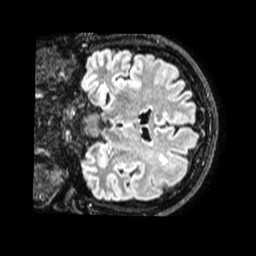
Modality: FLAIR
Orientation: coronal
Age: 56
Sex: female
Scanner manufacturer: philips
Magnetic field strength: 1.5 T
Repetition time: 4.8 s
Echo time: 0.3364 s